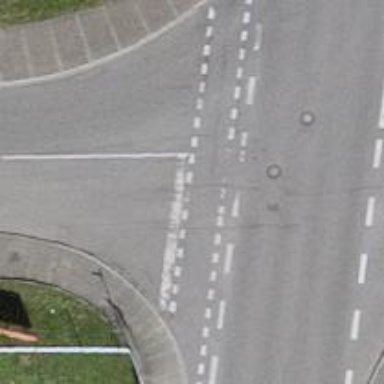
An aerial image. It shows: Road with stop sign.